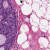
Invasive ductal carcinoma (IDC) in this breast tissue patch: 0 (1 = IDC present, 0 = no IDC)